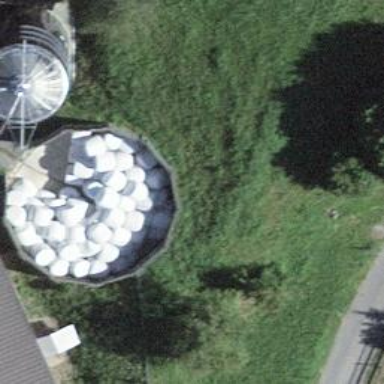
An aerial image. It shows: Storage tank with man-made structure.